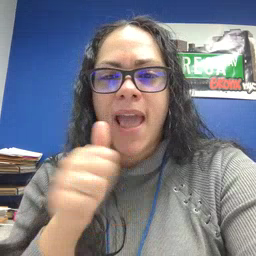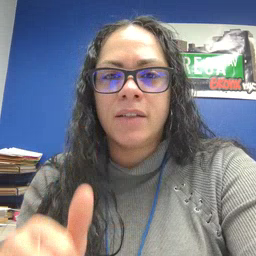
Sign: any